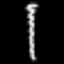
Label: squiggle